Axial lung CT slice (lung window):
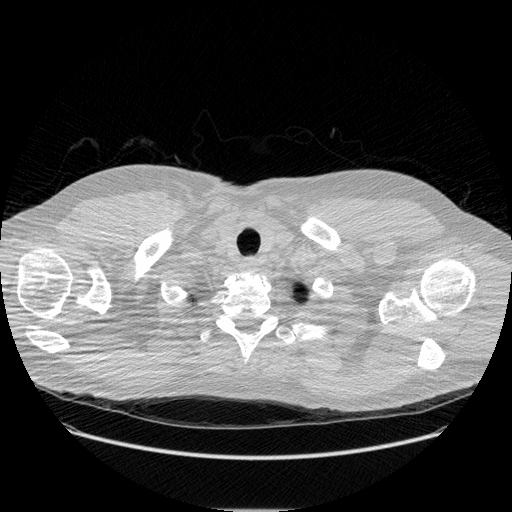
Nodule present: no